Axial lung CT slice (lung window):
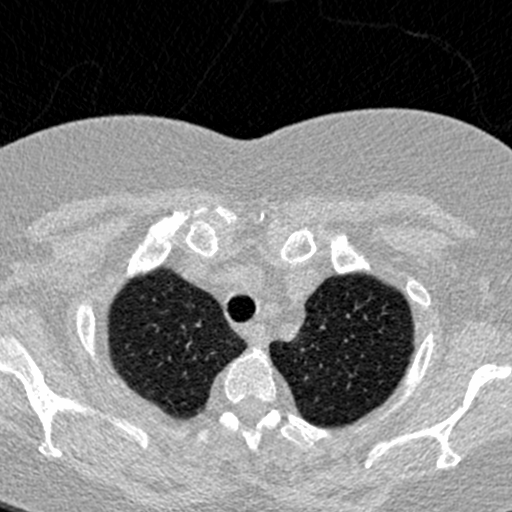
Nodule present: no